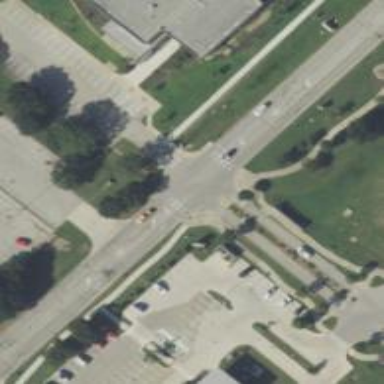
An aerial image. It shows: Marked crossing on the road.